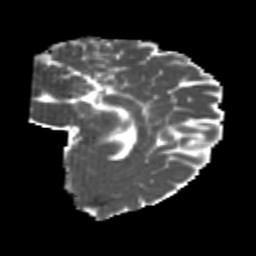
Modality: MD
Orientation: sagittal
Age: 23
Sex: female
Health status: healthy
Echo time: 0.074 s